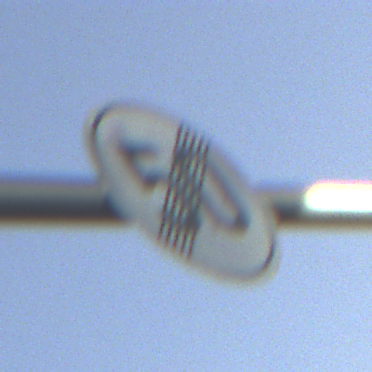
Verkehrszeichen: EndeGeschwindigkeit50
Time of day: SunriseSunset
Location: Outdoor (RoadRail)
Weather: Clear
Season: NotSpecified
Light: Natural